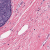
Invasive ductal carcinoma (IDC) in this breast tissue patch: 0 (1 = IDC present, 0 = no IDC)